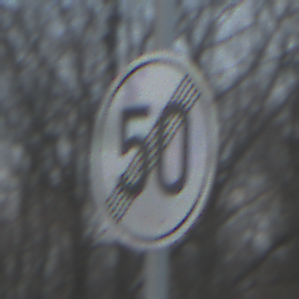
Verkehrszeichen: EndeGeschwindigkeit50
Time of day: SunriseSunset
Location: Outdoor (RoadRail)
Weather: PartlyCloudy
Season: NotSpecified
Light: Natural